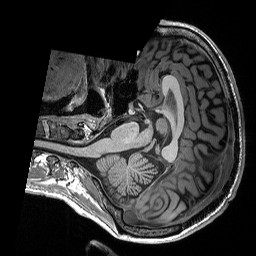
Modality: T1w
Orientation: axial
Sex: male